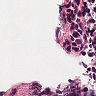
Metastatic tissue present: no